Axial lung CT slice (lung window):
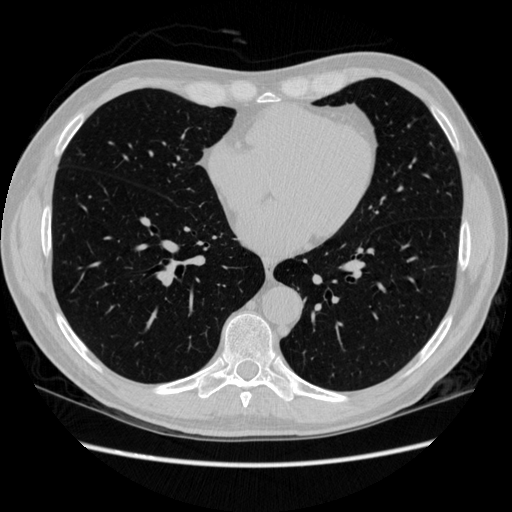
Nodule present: no